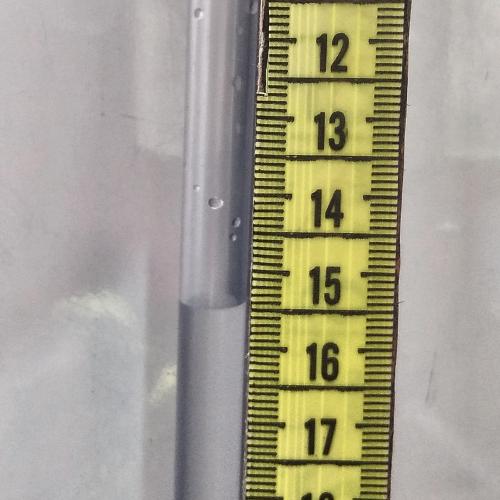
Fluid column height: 15.4 cm